Interaction volume radius: 10 \u00c5
Interaction volume height: 15 \u00c5
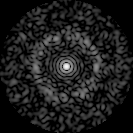
Disorder parameter: 0.8223